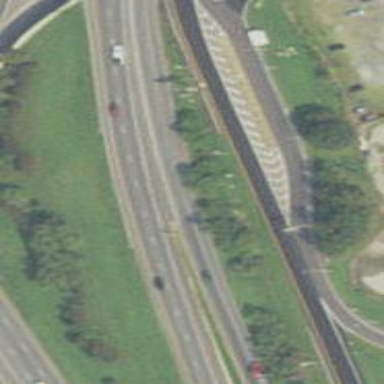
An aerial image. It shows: Asphalt motorway link.